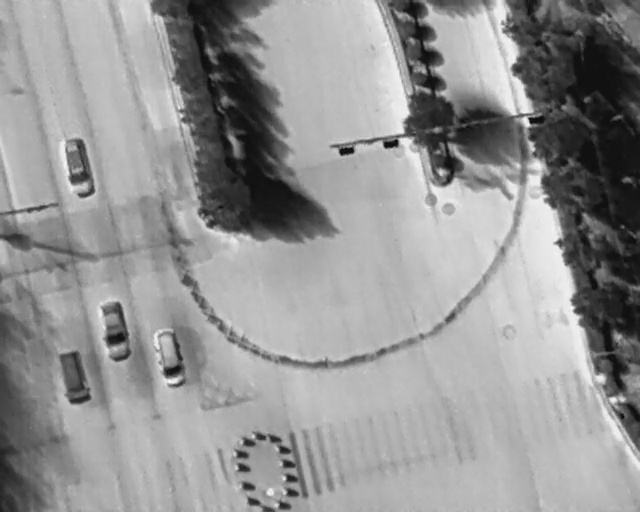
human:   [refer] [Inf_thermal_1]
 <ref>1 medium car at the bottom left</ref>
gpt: <box>[[7, 71, 15, 76, 168]]</box>

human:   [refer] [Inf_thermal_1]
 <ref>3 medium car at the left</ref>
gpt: <box>[[7, 30, 16, 35, 167], [21, 67, 31, 72, 168], [13, 62, 22, 66, 169]]</box>